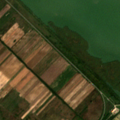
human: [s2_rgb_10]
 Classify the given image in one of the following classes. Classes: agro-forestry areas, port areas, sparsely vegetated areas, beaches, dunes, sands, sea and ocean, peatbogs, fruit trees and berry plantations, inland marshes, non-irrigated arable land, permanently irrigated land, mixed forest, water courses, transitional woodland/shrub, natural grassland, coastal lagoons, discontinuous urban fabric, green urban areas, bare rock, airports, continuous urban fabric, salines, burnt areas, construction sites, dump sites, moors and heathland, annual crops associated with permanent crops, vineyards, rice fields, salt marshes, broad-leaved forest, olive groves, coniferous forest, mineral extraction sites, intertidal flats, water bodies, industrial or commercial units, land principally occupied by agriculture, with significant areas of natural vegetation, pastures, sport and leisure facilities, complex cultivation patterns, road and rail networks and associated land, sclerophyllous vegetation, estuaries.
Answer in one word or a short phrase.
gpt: non-irrigated arable land, pastures, water bodies